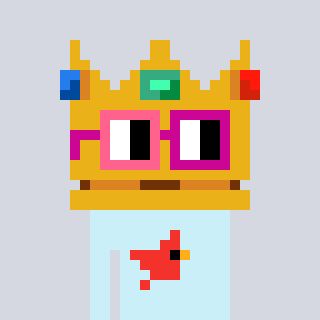
a pixel art character with square pink and red glasses, a crown-shaped head and a cold-colored body on a cool background